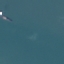
Land use / land cover: SeaLake